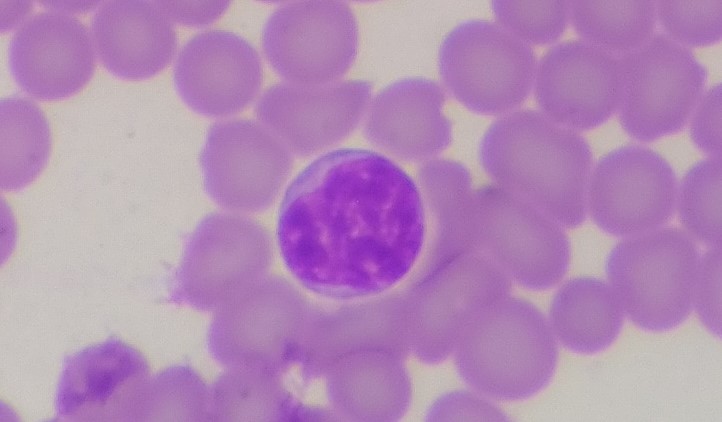
White blood cell type: Lymphocyte